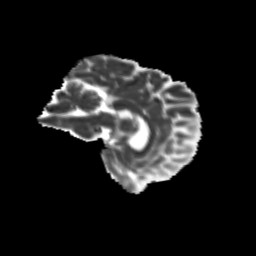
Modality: MD
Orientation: sagittal
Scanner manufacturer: siemens
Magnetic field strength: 3 T
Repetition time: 9.2 s
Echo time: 0.084 s